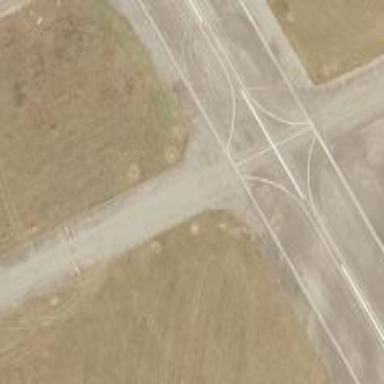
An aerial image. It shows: View of taxiway at the airport.